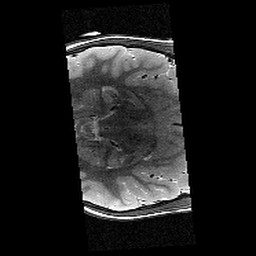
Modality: T2w
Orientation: axial
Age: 11
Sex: female
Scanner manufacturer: siemens
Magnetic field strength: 3 T
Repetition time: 9.23 s
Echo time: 0.067 s